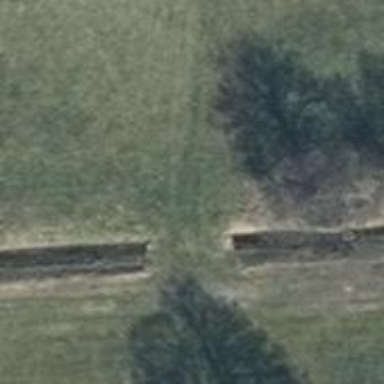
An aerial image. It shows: Grass track with Grade 4 tracktype.